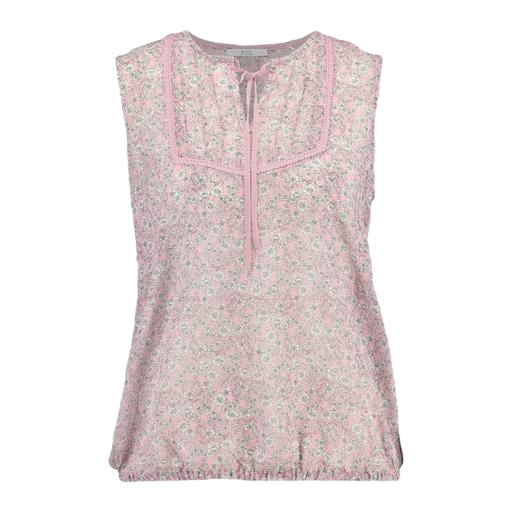
pink floral-print henley, pink floral-print top, pink tie neck fil coupé top, white background